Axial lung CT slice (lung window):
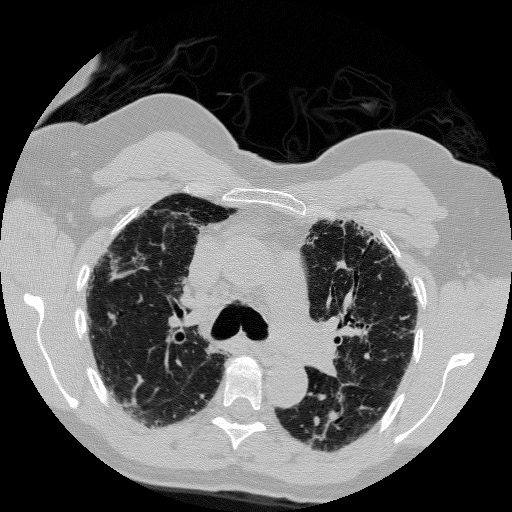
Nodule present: no